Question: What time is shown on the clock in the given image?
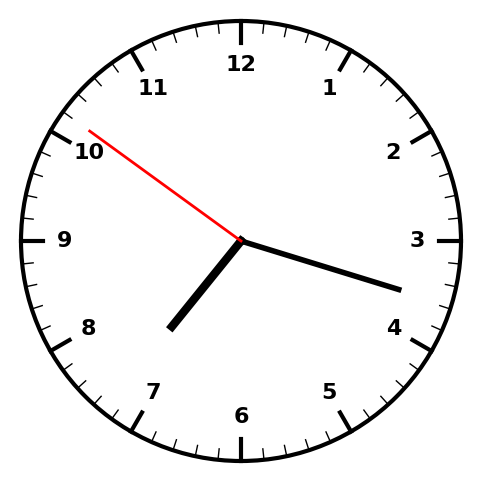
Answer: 07:17:51